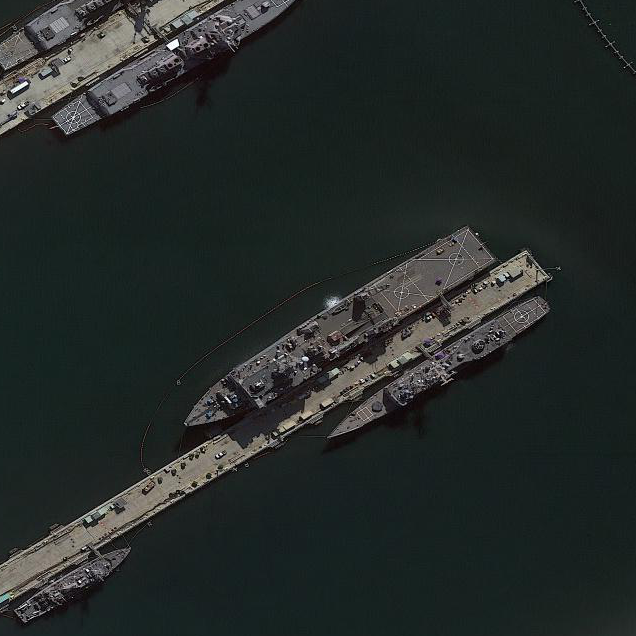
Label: combat